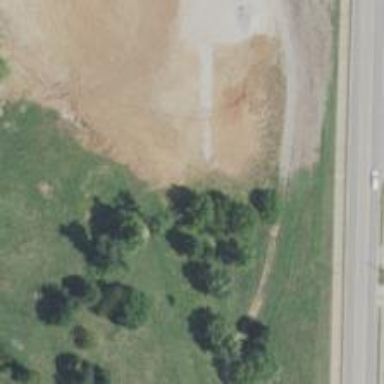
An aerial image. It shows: Disc golf hole.